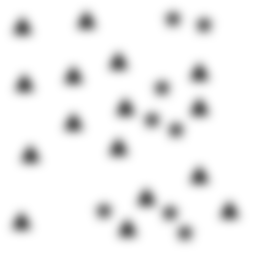
Squares: 0
Triangles: 16
Stars: 8
Total shapes: 24